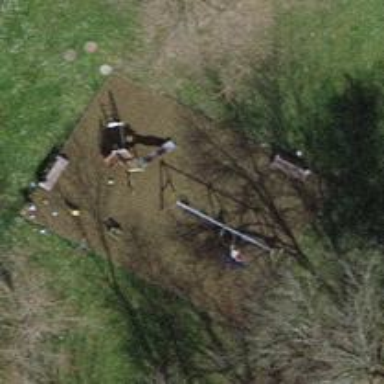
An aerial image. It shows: Playground area for leisure activities on the land.